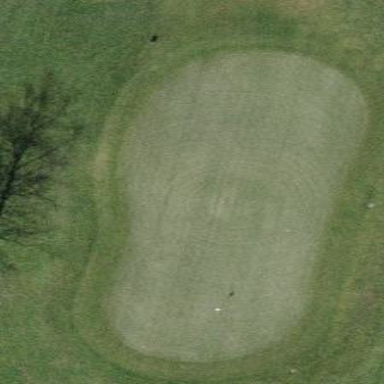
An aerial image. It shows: Golf green pitch on grass land. It is designated for the sport of golf.